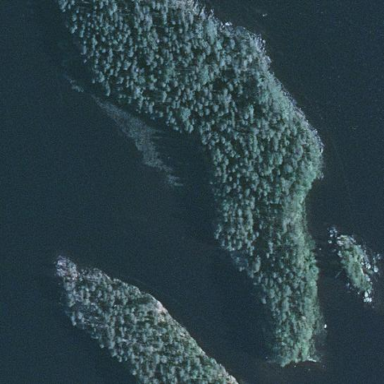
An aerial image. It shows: Islet covered with woodland.